Field crop: maize
Growth stage: 2
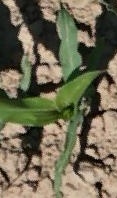
Species: maize